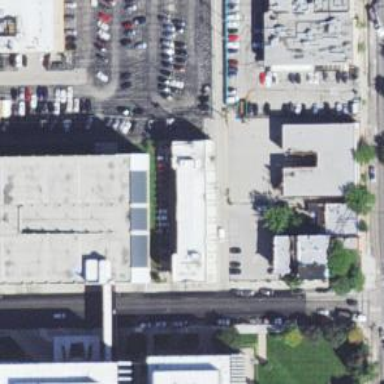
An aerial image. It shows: Multi-storey garage building used for parking.